Interaction volume radius: 5 \u00c5
Interaction volume height: 20 \u00c5
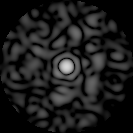
Disorder parameter: 0.7832